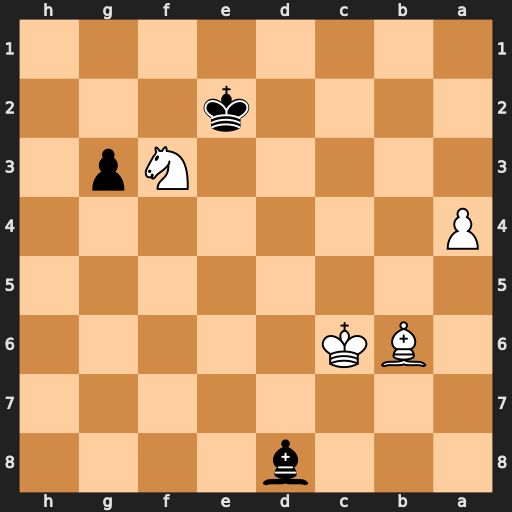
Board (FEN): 3b4/8/1BK5/8/P7/5Np1/4k3/8
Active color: b
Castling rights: -
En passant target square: -
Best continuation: Bxb6 Nh4 Bd8